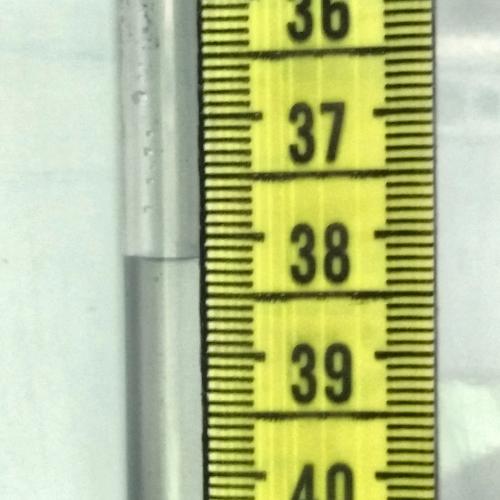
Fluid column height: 38.2 cm